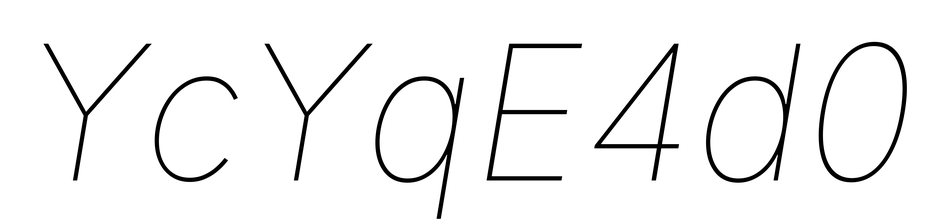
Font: Inter-Italic_Thin_Italic